Question: I have a UITableView with 8 cells(sections) in total in which 6 of them contain textFields as subviews and out of 2 one containing button and the other containing text view.Now I have got a problem here,as we are all aware that when ever the view appears only,the visible cells loads.So when my app gets loaded,I am able to view 5 cells,the first 4 containing text fields and the 5th cell with button.I can see the array count is 4 when i displayed it through logging in console i.e.
'''
there are 4 objects in the array
'''
Now after scrolling the table view,I can observe the following:
'''
there are 6 objects in the array
'''
So,what's happening is If I am to save the data entered in the table view,or say edit to make changes to existing data,I am forced to scroll the table view and enter the values in last cell too.So that cannot be the case always with the user because we can't expect him/her to scroll the table view and enter the complete form/table view cell entries.What ever changes he/she makes they will and just click done/save what ever it is..!
More over I am having a picker view as input view for last cell containing text field as subview.Hence in my picker view did select row method I am facing crash problem with last cell/section(textField as subview) containing a picker view here is my code snippet for the method:
'''
-(void)pickerView:(UIPickerView *)pickerView didSelectRow:(NSInteger)row inComponent:(NSInteger)component
{
switch (tagValues)
{
case 105:
{
self.textField = [self.fields objectAtIndex:3];
self.textField.text = [self.reminder objectAtIndex:row];
}
break;
case 107:
{
//Crash occurring in this case,sometimes its working wonder why
self.textField = [self.fields objectAtIndex:5];
self.textField.text = [self.group objectAtIndex:row];
}
break;
}
}
**Note**:I am using the same textField for adding as subview to all 6 cells,but each one with unique tags and own purpose,i.e. one for editing text using key board,one with date picker,one with general picker etc...
'''
I wonder why some times after selecting values from picker view(last section cell) crashes some times and some times works fine.Some times it crashes at the above line commented in ,some times in main autorelease pool.Some time thread as shown in snap below:

So is there any way that we can load all cells at once so that all the text fields get added to array before scrolling.There cannot be any problem I believe
'''
- (UITableViewCell *)tableView:(UITableView *)atableView cellForRowAtIndexPath:(NSIndexPath *)indexPath
{
//NSString *identifier = @"UITableViewCell";
NSString *cellIdentifierF = nil;
static NSString *firstCellIdentifier = @"FirstCell";
static NSString *secondCellIdentifier = @"SecondCell";
static NSString *thirdCellIdentifier = @"ThirdCell";
static NSString *fourthCellIdentifier = @"FourthCell";
static NSString *fifthCellIdentifier = @"FifthCell";
static NSString *sixthCellIdentifier = @"SixthCell";
static NSString *seventhCellIdentifier = @"SeventhCell";
static NSString *eightCellIdentifier = @"EightCell";
if(indexPath.section == 0 && indexPath.row == 0)
{
cellIdentifierF = firstCellIdentifier;
}
else if(indexPath.section == 1 && indexPath.row == 0)
{
cellIdentifierF = secondCellIdentifier;
}
else if(indexPath.section == 2 && indexPath.row == 0)
{
cellIdentifierF = thirdCellIdentifier;
}
else if(indexPath.section == 3 && indexPath.row == 0)
{
cellIdentifierF = fourthCellIdentifier;
}
else if(indexPath.section == 4 && indexPath.row == 0)
{
cellIdentifierF = fifthCellIdentifier;
}
else if(indexPath.section == 5 && indexPath.row == 0)
{
cellIdentifierF = sixthCellIdentifier;
}
else if(indexPath.section == 6 && indexPath.row == 0)
{
cellIdentifierF = seventhCellIdentifier;
}
else if(indexPath.section == 7 && indexPath.row == 0)
{
cellIdentifierF = eightCellIdentifier;
}
UITableViewCell *cell = (UITableViewCell *)[atableView dequeueReusableCellWithIdentifier:cellIdentifierF];
atableView.backgroundColor = [UIColor clearColor];
textField = [[[UITextField alloc]initWithFrame:CGRectMake(15, 12, 300, 24)]autorelease];
textField.textColor = [UIColor whiteColor];
textField.delegate = self;
tagValues = textField.tag;
switch (indexPath.section)
{
case 0:
{
if (cell == nil)
{
cell = [[[UITableViewCell alloc] initWithStyle:UITableViewCellStyleValue1 reuseIdentifier:cellIdentifierF] autorelease];
cell.backgroundColor = [[UIColor alloc]initWithPatternImage:[UIImage imageNamed:@"buttonbg-1.png"]];
//Only add content to cell if it is new
if([cellIdentifierF isEqualToString: firstCellIdentifier])
{
textField.placeholder = @"Enter name";
[self.textField setValue:[UIColor purpleColor]
forKeyPath:@"_placeholderLabel.textColor"];
textField.tag = 101;
textField.text = reminderInstance.Name;
textField.autocorrectionType = UITextAutocorrectionTypeNo;
NSLog(@"Value = %@",textField.text);
[cell.contentView addSubview:textField];
[self.fields addObject:textField];
}
}
}
break;
case 1:
{
if (cell == nil)
{
cell = [[[UITableViewCell alloc] initWithStyle:UITableViewCellStyleValue1 reuseIdentifier:cellIdentifierF] autorelease];
cell.backgroundColor = [[UIColor alloc]initWithPatternImage:[UIImage imageNamed:@"buttonbg-1.png"]];
//Only add content to cell if it is new
if([cellIdentifierF isEqualToString: secondCellIdentifier])
{
textField.tag = 102;
textField.text = reminderInstance.Event;
NSLog(@"Value = %@",textField.text);
[cell.contentView addSubview:textField];
[self.fields addObject:textField];
}
}
}
break;
case 2:
{
if (cell == nil)
{
cell = [[[UITableViewCell alloc] initWithStyle:UITableViewCellStyleValue1 reuseIdentifier:cellIdentifierF] autorelease];
cell.backgroundColor = [[UIColor alloc]initWithPatternImage:[UIImage imageNamed:@"buttonbg-1.png"]];
//Only add content to cell if it is new
if([cellIdentifierF isEqualToString: thirdCellIdentifier])
{
textField.placeholder = @"Click here to set date and time";
[self.textField setValue:[UIColor purpleColor]
forKeyPath:@"_placeholderLabel.textColor"];
textField.inputView = self.datePicker;
textField.text = reminderInstance.Date;
textField.tag = 103;
NSLog(@"Value = %@",textField.text);
[cell.contentView addSubview:textField];
[self.fields addObject:textField];
}
}
}
break;
case 3:
{
if (cell == nil)
{
cell = [[[UITableViewCell alloc] initWithStyle:UITableViewCellStyleValue1 reuseIdentifier:cellIdentifierF] autorelease];
cell.backgroundColor = [[UIColor alloc]initWithPatternImage:[UIImage imageNamed:@"buttonbg-1.png"]];
//Only add content to cell if it is new
if([cellIdentifierF isEqualToString: fourthCellIdentifier])
{
textField.tag = 105;
textField.text = reminderInstance.numDays;
textField.inputView = self.reminderPicker;
NSLog(@"Value = %@",textField.text);
[cell.contentView addSubview:textField];
[self.fields addObject:textField];
}
}
}
break;
case 4:
{
if (cell == nil)
{
cell = [[[UITableViewCell alloc] initWithStyle:UITableViewCellStyleValue1 reuseIdentifier:cellIdentifierF] autorelease];
cell.backgroundColor = [[UIColor alloc]initWithPatternImage:[UIImage imageNamed:@"buttonbg-1.png"]];
//Only add content to cell if it is new
if([cellIdentifierF isEqualToString: fifthCellIdentifier])
{
checkboxButton = [[[UIButton alloc] initWithFrame:CGRectMake(16,1,120, 44)]autorelease];
[checkboxButton setImage:[UIImage imageNamed:@"ewee.png"] forState:UIControlStateNormal];
[checkboxButton addTarget:self action:@selector(toggleButton:) forControlEvents:UIControlEventTouchUpInside];
NSString *one = reminderInstance.selString;
NSNumber* i = [NSNumber numberWithInt:[one intValue]];
BOOL isOn = [i boolValue];
if(isOn)
{
[checkboxButton setImage:[UIImage imageNamed:@"checkarrow.png"] forState:UIControlStateNormal];
}
else
{
[checkboxButton setImage:[UIImage imageNamed:@"ewee.png"] forState:UIControlStateNormal];
}
NSLog(@"String Val = %@",one);
[checkboxButton setContentHorizontalAlignment:UIControlContentHorizontalAlignmentLeft];
[checkboxButton setImageEdgeInsets:UIEdgeInsetsMake(0.0, 0.0, 0.0, 0.0)];
[cell addSubview:checkboxButton];
UILabel *label = [[UILabel alloc]initWithFrame:CGRectMake(55, 10, 225, 24)];
label.text = @"Every Year";
label.textColor = [UIColor whiteColor];
label.backgroundColor = [UIColor clearColor];
[cell addSubview:label];
cell.textLabel.textColor = [UIColor whiteColor];
[label release];
}
}
}
break;
case 5:
{
if (cell == nil)
{
cell = [[[UITableViewCell alloc] initWithStyle:UITableViewCellStyleValue1 reuseIdentifier:cellIdentifierF] autorelease];
cell.backgroundColor = [[UIColor alloc]initWithPatternImage:[UIImage imageNamed:@"buttonbg-1.png"]];
//Only add content to cell if it is new
if([cellIdentifierF isEqualToString: sixthCellIdentifier])
{
textField.placeholder = @"Enter the number here";
[self.textField setValue:[UIColor purpleColor]
forKeyPath:@"_placeholderLabel.textColor"];
textField.text = num;
textField.text = reminderInstance.number;
textField.tag = 106;
textField.userInteractionEnabled = YES;
textField.keyboardType = UIKeyboardTypeNumberPad;
NSLog(@"Value = %@",textField.text);
[cell.contentView addSubview:textField];
[self.fields addObject:textField];
}
}
}
break;
case 6:
{
if (cell == nil)
{
cell = [[[UITableViewCell alloc] initWithStyle:UITableViewCellStyleValue1 reuseIdentifier:cellIdentifierF] autorelease];
cell.backgroundColor = [[UIColor alloc]initWithPatternImage:[UIImage imageNamed:@"reminderbuttonxl.png"]];
//Only add content to cell if it is new
if([cellIdentifierF isEqualToString: seventhCellIdentifier])
{
cell.backgroundColor = [UIColor clearColor];
textView.clipsToBounds = YES;
textView = [[UITextView alloc]initWithFrame: CGRectMake(-2, -3, 307, 154)];
UIImageView *imgView = [[[UIImageView alloc]initWithFrame: textView.frame]autorelease];
imgView.image = [UIImage imageNamed: @"buttonbg_text.png"];
[textView addSubview: imgView];
[textView sendSubviewToBack: imgView];
textView.backgroundColor = [UIColor clearColor];
textView.delegate = self;
textView.tag = 11;
tagValues = textView.tag;
textView.textColor = [UIColor purpleColor];
[cell.contentView addSubview:textView];
textView.text = @"Your birthday wishes/other reminder body here";
NSLog(@"Value = %@",textView.text);
}
}
}
break;
case 7:
{
if (cell == nil)
{
cell = [[[UITableViewCell alloc] initWithStyle:UITableViewCellStyleValue1 reuseIdentifier:cellIdentifierF] autorelease];
cell.backgroundColor = [[UIColor alloc]initWithPatternImage:[UIImage imageNamed:@"buttonbg-1.png"]];
//Only add content to cell if it is new
if([cellIdentifierF isEqualToString: eightCellIdentifier])
{
textField.tag = 107;
textField.inputView = self.groupPicker;
tagValues = textField.tag;
textField.text = reminderInstance.remGroup;
NSLog(@"Value = %@",textField.text);
[cell.contentView addSubview:textField];
[self.fields addObject:textField];
}
}
}
break;
default:
break;
}
int size = [fields count];
NSLog(@"there are %d objects in the array", size);
return cell;
}
'''
I have made several attempts to find out what exactly is going wrong also I checked some questions <URL>.But couldn't find any efficient/appr. answer or that solves my issue.
So anyone please help me with valuable suggestions or sample code snippets.
Thanks all in advance :)
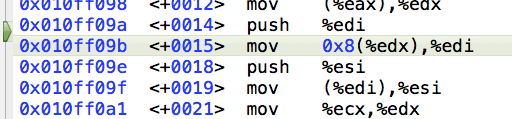
Answer: It would make sense that there will be a lot of issues coming from the way you are building the form (which is actually the case)
what I've been doing myself when I need to build a such a form is to use build a normal view with all the controls whatever long it is and have that form in a scroll view and set its content size with the size of the view in it. that would let you have more control on how you want that form to look.
and I don't think I've seen an app using a tableview for a form entry.
you can use interface builder to build your form (just cheat on Xcode and make the main view and the scroll vew large enough so u can see everything on the builder, then resize it to the appropriate size when you are done)